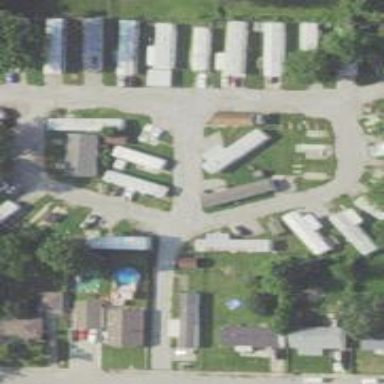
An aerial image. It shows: Residential area designated as trailer park.